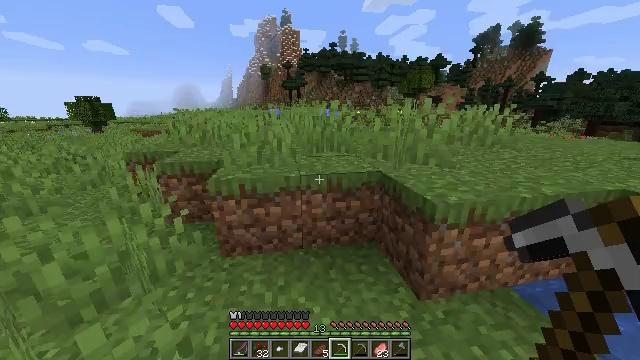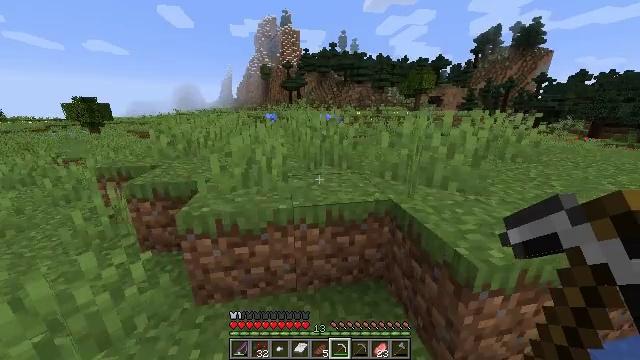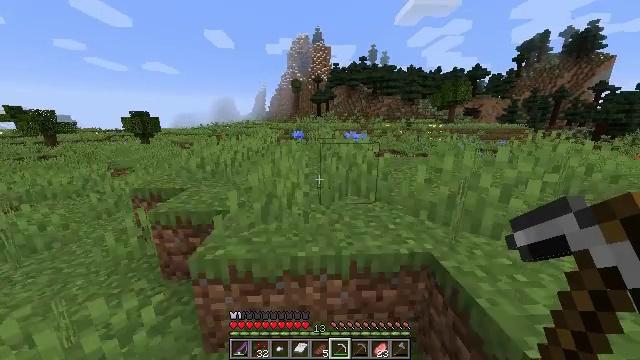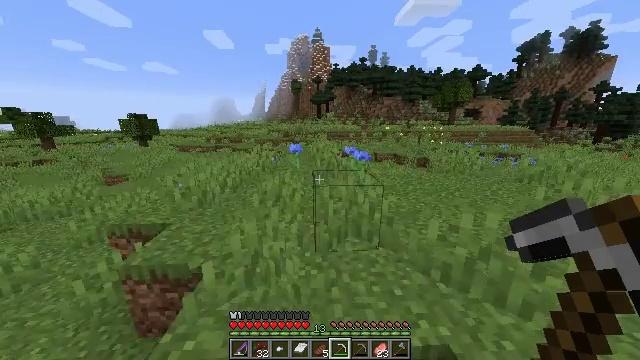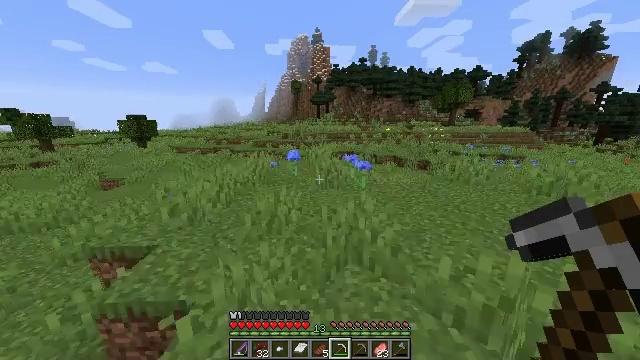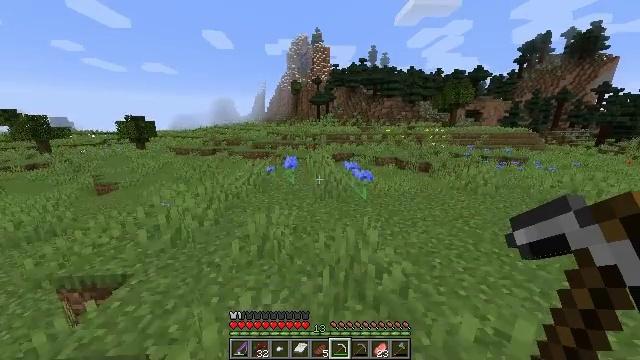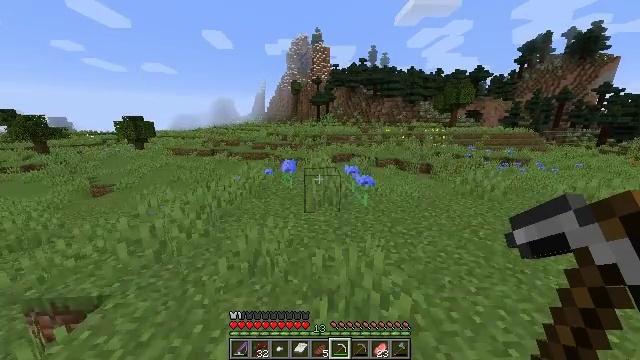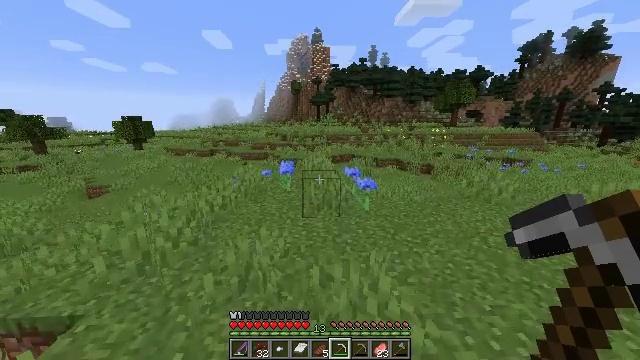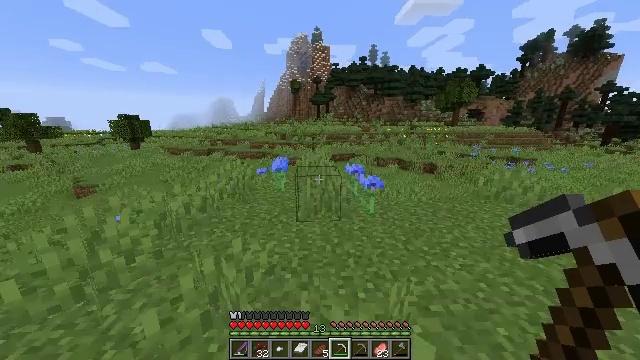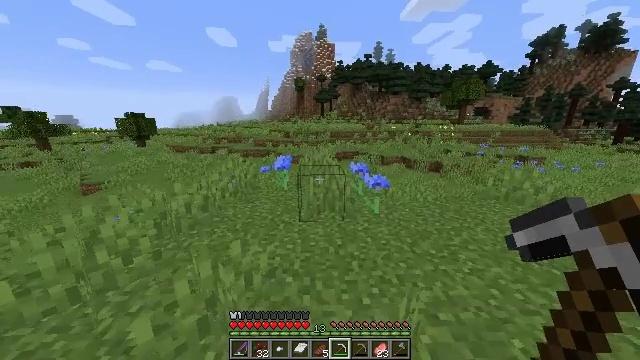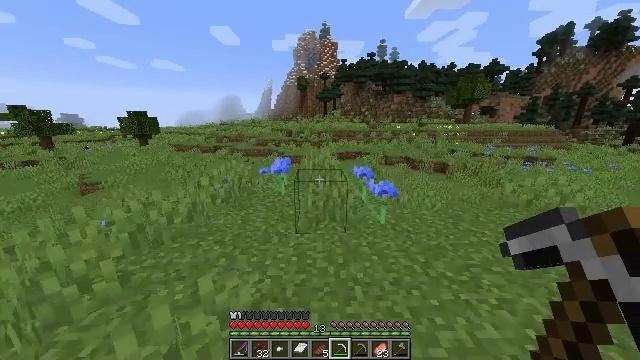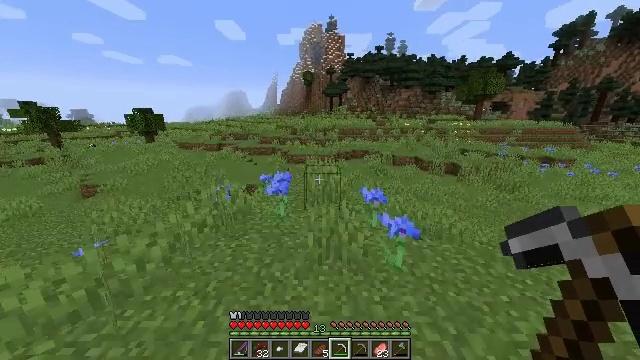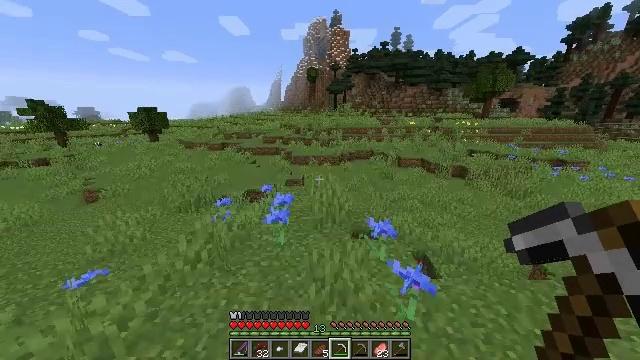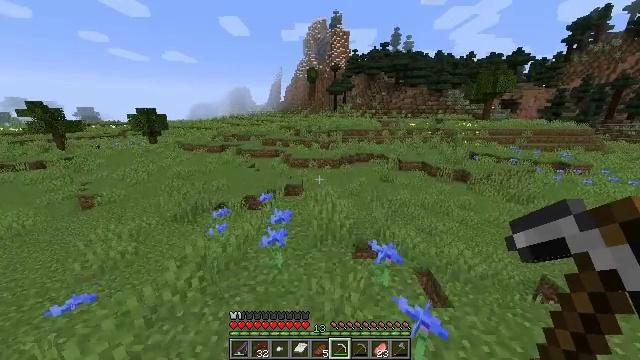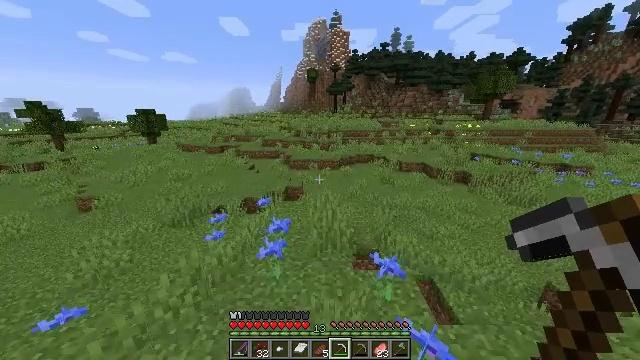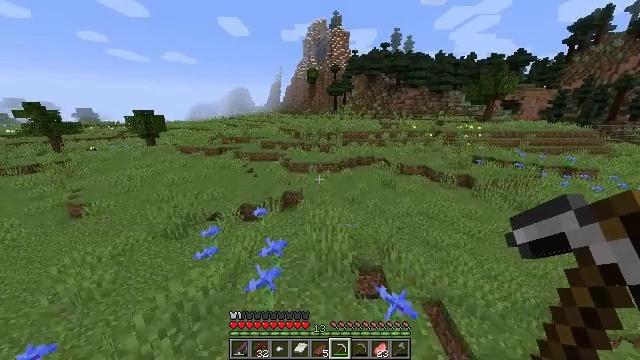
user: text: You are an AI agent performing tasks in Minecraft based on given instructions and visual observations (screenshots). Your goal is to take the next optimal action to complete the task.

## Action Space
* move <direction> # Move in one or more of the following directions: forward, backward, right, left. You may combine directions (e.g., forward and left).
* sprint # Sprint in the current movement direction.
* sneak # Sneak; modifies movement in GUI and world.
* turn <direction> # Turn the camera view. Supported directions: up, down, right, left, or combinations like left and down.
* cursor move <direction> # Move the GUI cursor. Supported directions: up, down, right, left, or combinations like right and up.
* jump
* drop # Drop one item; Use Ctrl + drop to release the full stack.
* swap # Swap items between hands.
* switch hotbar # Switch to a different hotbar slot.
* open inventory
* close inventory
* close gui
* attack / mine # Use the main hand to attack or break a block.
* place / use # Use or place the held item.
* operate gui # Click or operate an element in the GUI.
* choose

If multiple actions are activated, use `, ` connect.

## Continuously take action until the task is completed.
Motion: motion action
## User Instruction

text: Mine the sweet berry bush.
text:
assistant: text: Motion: move forward, sprint, jump
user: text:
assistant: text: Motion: move forward, sprint, turn left and up, jump
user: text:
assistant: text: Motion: move forward, jump
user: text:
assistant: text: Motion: move forward, jump
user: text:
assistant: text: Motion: move forward, jump
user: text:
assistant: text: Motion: move forward, jump
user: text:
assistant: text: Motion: move forward, jump
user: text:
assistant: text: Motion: move forward, jump
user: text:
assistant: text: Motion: move forward, turn left, jump
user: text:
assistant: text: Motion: move forward, sprint, jump
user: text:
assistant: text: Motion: move forward, sprint, turn left and down, jump
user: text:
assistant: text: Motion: move forward, sprint, turn left and down, jump
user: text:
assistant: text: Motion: move forward, sprint, jump
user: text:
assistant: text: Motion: move forward, jump
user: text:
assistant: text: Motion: move forward, jump
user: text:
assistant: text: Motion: move forward, jump
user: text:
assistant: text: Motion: move forward, jump
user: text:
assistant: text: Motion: move forward, jump
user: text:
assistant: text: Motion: move forward, jump
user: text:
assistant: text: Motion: move forward, jump
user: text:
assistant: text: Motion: move forward, jump
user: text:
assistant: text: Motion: move forward, sprint, jump
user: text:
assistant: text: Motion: move forward, sprint, jump
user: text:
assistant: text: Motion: move forward, sprint, jump
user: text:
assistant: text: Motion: move forward, sprint, turn down, jump
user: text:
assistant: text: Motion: move forward, turn right and down, jump
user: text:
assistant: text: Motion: move forward, turn right and down, jump
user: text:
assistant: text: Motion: move forward, turn right and down, jump
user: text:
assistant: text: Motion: move forward, turn right and down, jump
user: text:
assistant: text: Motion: move forward, turn right and down, jump